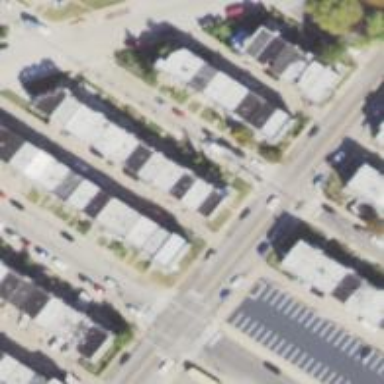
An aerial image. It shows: Alley classified as service road.